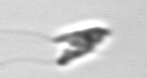
Label: Chrysochromulina_lanceolata